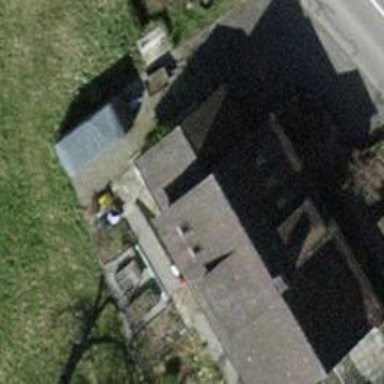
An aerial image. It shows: Detached building with gabled roof.